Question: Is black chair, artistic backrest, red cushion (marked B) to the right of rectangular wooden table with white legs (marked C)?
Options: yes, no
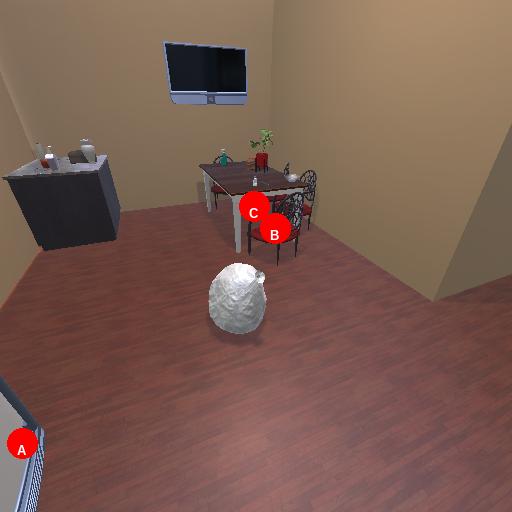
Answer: yes